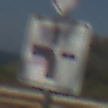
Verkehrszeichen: VerlaufVorfahrtsstrasse1
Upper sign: Vorfahrtsstrasse
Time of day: MorningAfternoon
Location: Outdoor (Nature)
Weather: Clear
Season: NotSpecified
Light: Natural